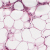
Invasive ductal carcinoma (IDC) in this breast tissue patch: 0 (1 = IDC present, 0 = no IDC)